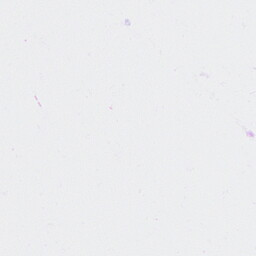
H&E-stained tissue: Breast